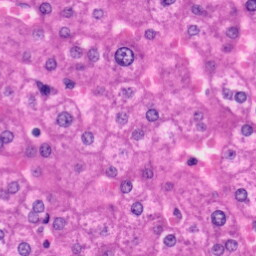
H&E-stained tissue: Liver